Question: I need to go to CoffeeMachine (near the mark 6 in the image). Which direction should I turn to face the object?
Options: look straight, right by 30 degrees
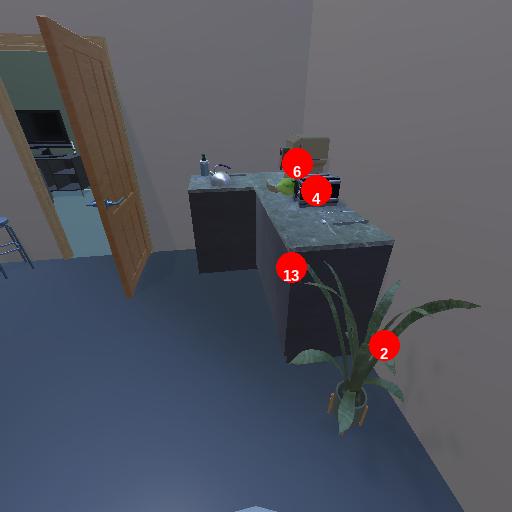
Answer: look straight